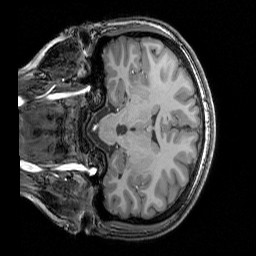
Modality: T1w
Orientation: coronal
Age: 20
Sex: female
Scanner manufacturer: siemens
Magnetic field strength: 3 T
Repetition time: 2.3 s
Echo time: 0.00344 s